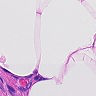
Metastatic tissue present: no